Brain MRI, t1w sequence, axial 2D slice.
Patient: age 27, sex F, weight 90 kg, height 1.9 m
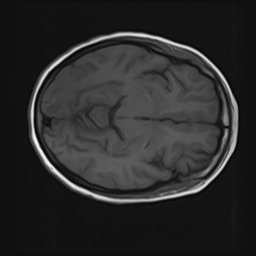